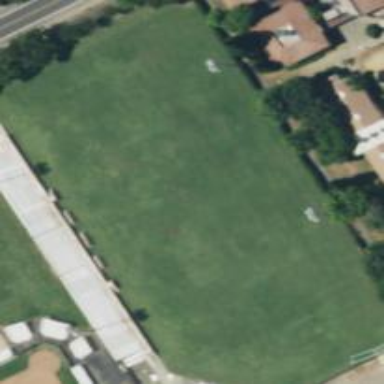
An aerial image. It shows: Grass pitch used for soccer.